Field crop: maize
Growth stage: 2
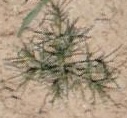
Species: salsola